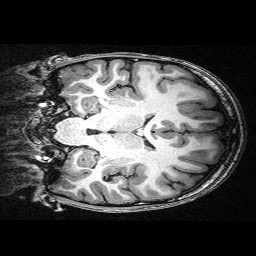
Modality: T1w
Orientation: coronal
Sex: female
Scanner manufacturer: siemens
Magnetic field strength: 3 T
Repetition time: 2.3 s
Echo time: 0.00336 s